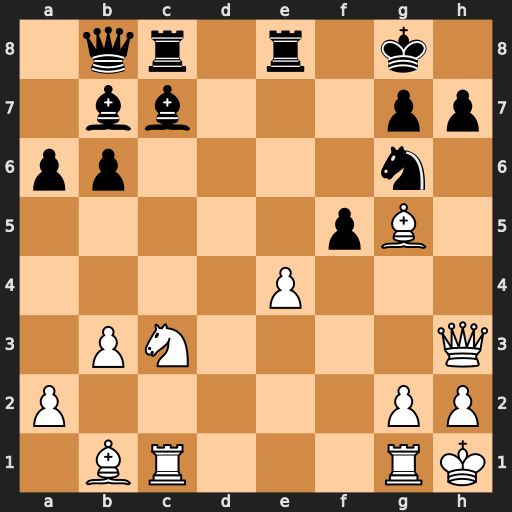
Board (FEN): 1qr1r1k1/1bb3pp/pp4n1/5pB1/4P3/1PN4Q/P5PP/1BR3RK
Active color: w
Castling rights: -
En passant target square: -
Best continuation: exf5 Bf4 fxg6